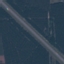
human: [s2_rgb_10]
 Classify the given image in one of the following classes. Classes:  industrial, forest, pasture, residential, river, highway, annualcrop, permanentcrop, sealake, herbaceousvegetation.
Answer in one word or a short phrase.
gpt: Highway